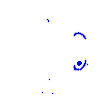
Particle: pion